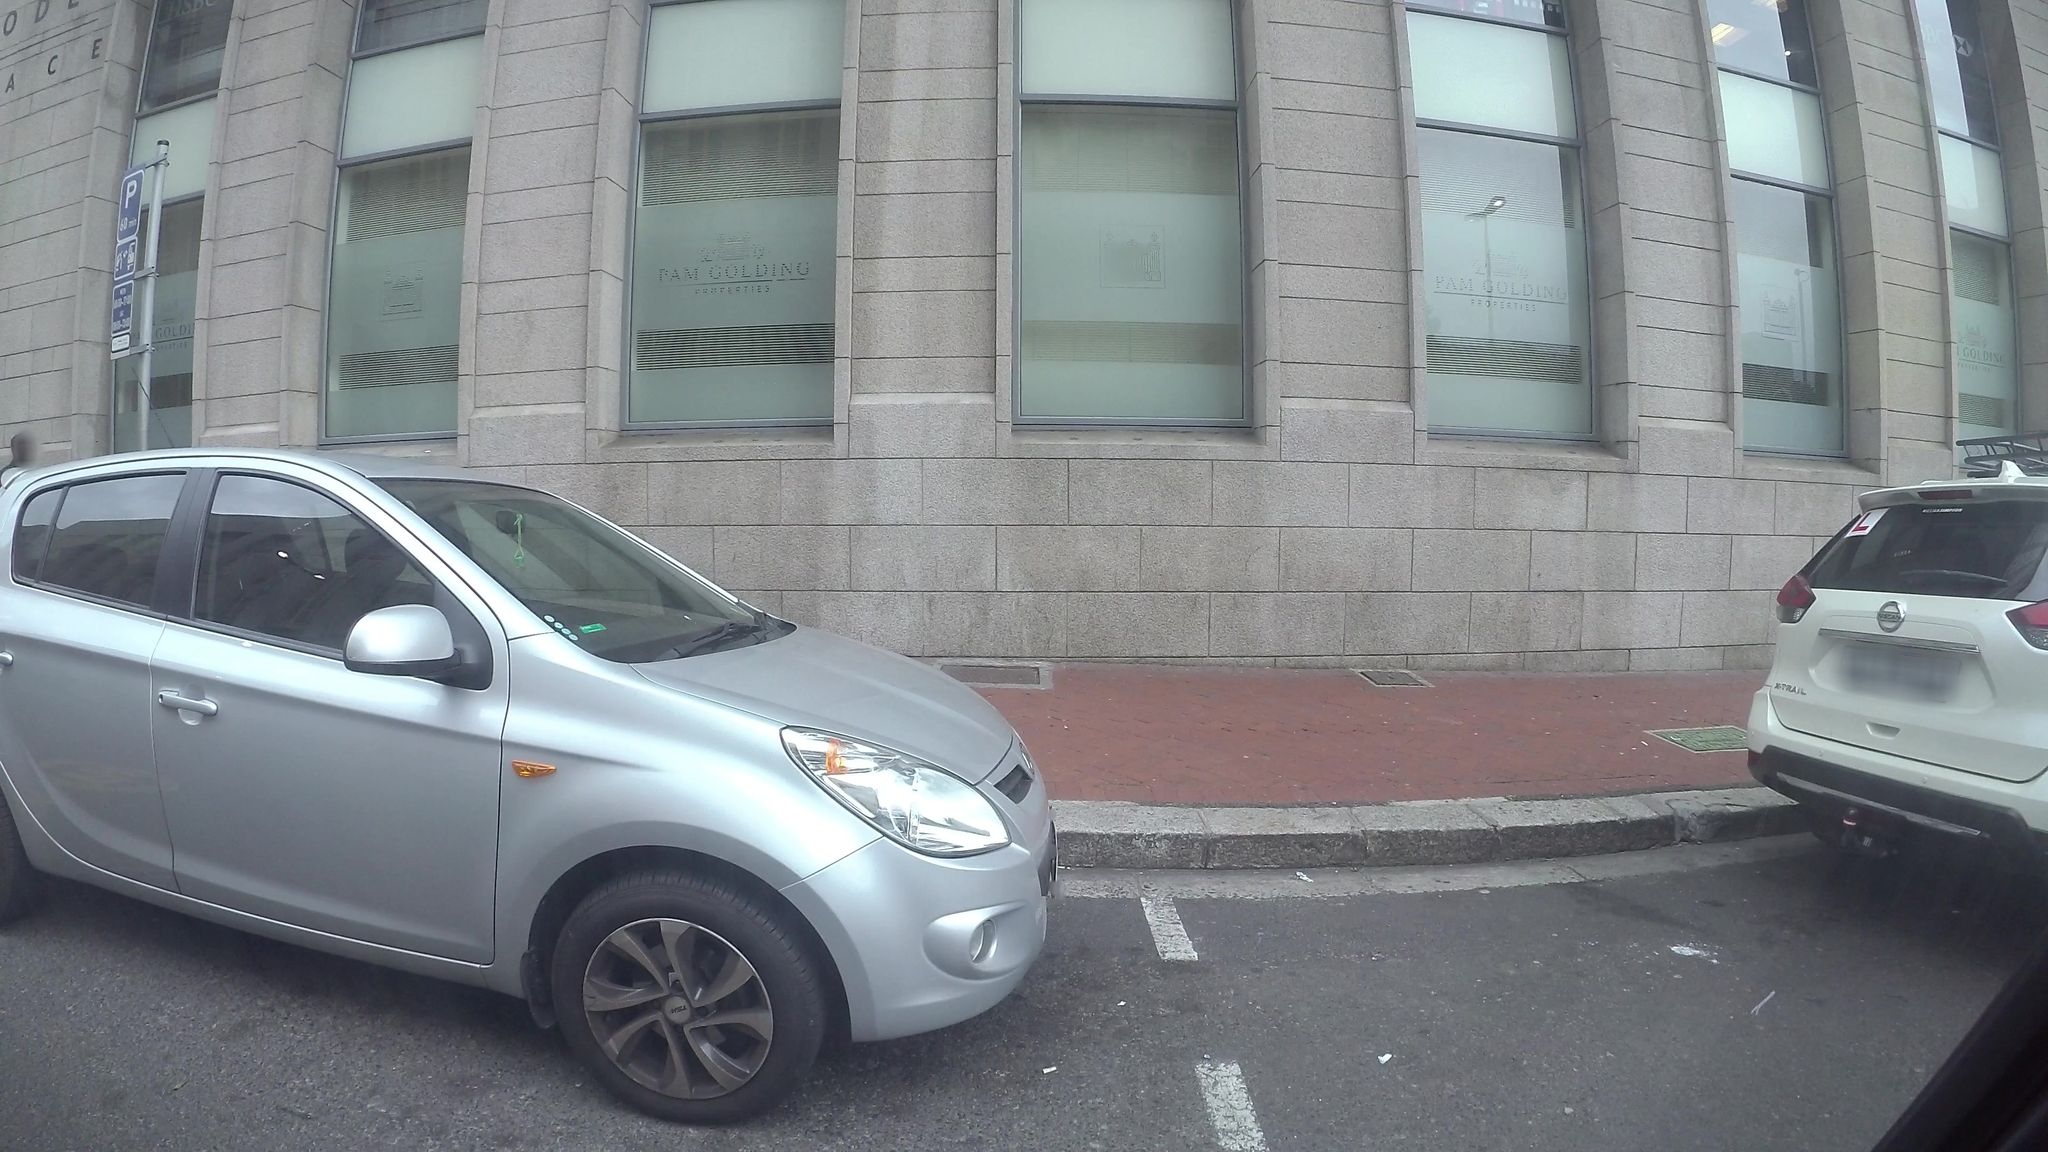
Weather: snowy
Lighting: day
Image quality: good
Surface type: walking surface
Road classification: secondary
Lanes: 2
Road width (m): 8.699999999999999
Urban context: urban centre
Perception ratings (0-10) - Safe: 5.25, Lively: 7.97, Beautiful: 1.61, Boring: 5.11, Depressing: 4.1, Wealthy: 6.24